Question: In Visual Studio 2010 I have made a checkbox (IDC_CHECK1) in the resource designer. But unfortunately it looks like this on black background:
I couldn't find any options in the properties menu to change the background color or at least make it to transparent. Is there any way to do this in resource designer?
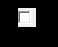
Answer: Try to handle the WM_CTLCOLORBTN message in your DlgProc.